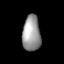
Tissue: prostate
Cell type: T cells
Senescence score: 0.2966
Nuclear area (px): 633
Mean DAPI intensity: 153.13